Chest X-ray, PA view. Patient: 62 years old, sex M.
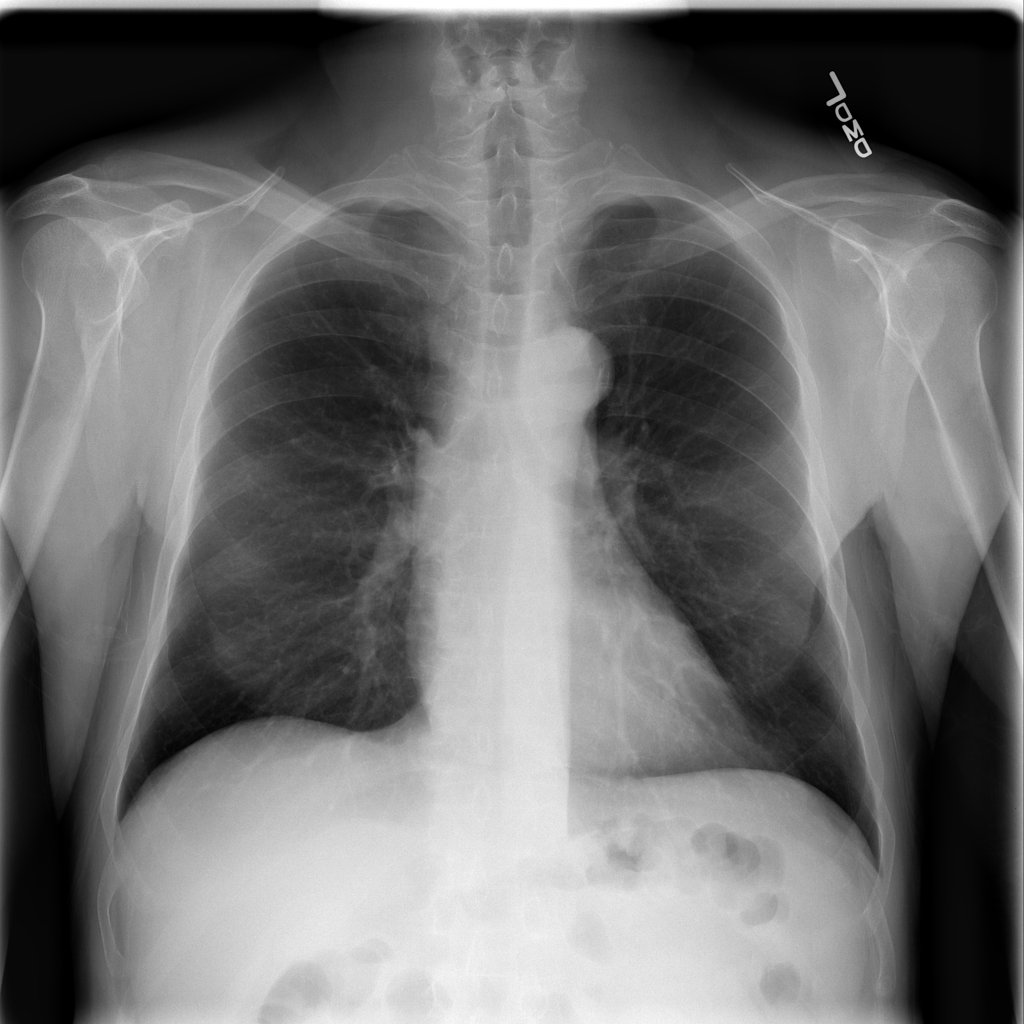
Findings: No Finding